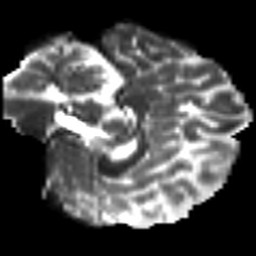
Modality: T2w
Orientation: sagittal
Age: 22
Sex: female
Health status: healthy
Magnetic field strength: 3 T
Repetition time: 8.4 s
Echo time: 0.0926 s